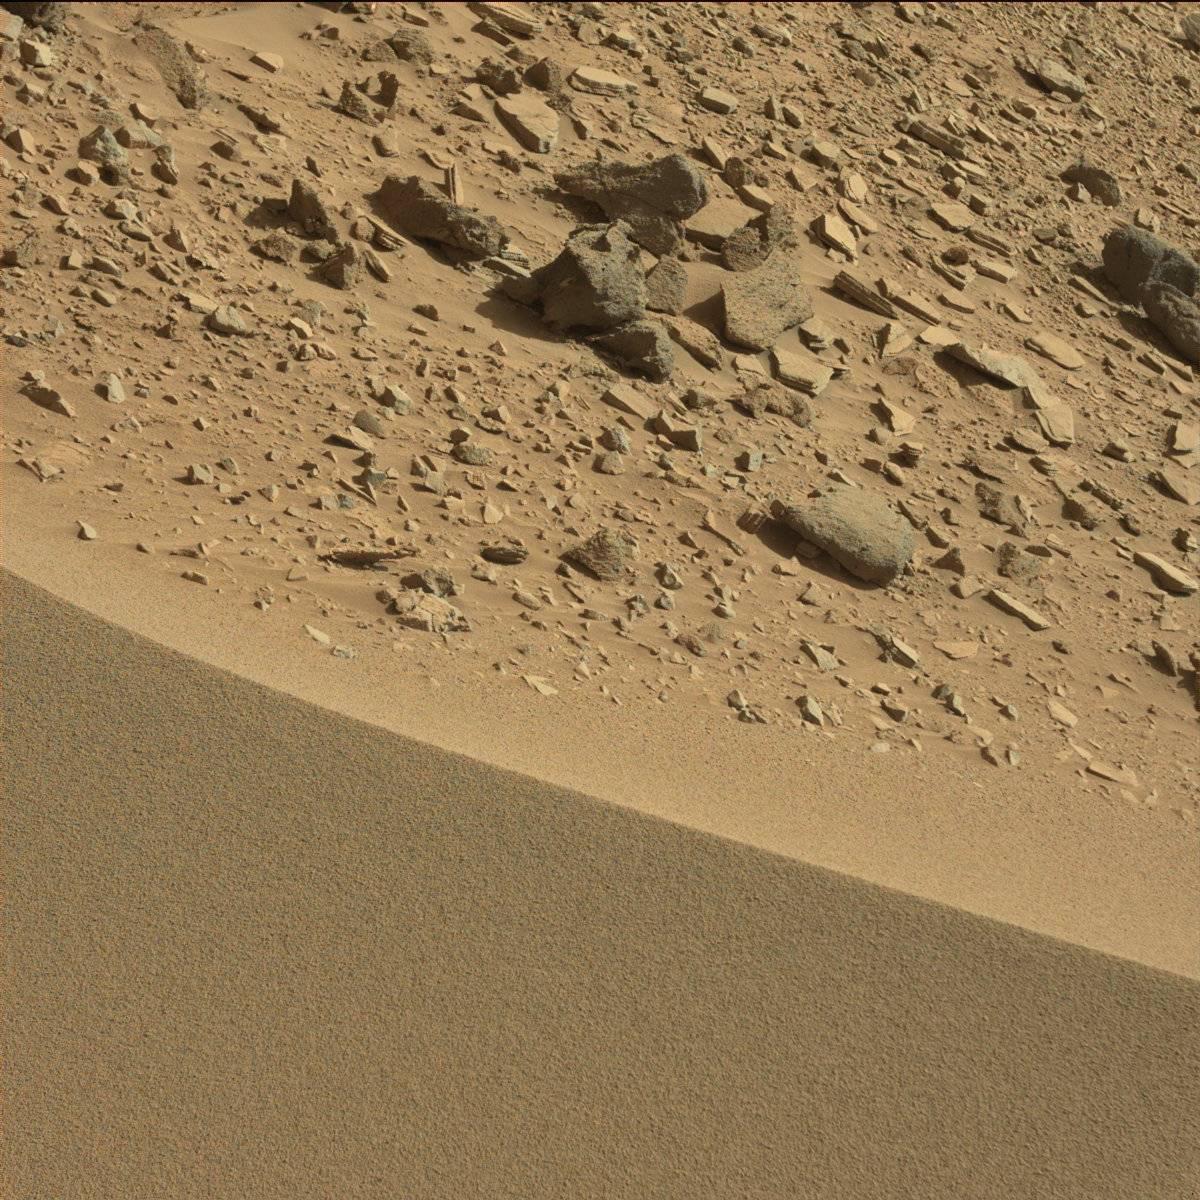
Terrain classes present: Bedrock, Rock, Sand / Soil